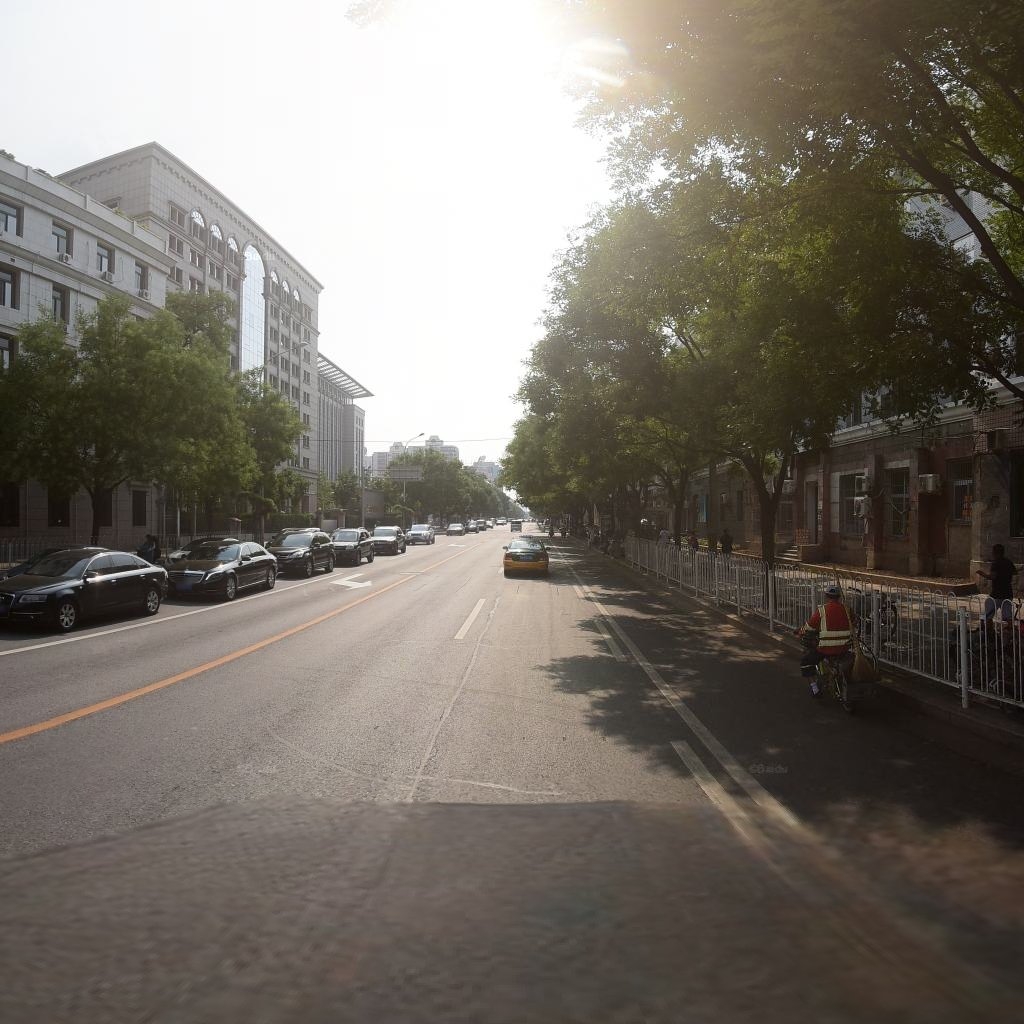
Region: Xicheng
Road damage annotations: transverse patch, longitudinal patch, transverse patch